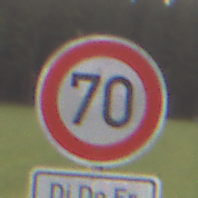
Verkehrszeichen: Geschwindigkeit70
Zusatzzeichen unten: ZeitangabenMitBeschraenkungAufWochentage3
Umgebung: Outdoor, Nature
Tageszeit: SunriseSunset
Wetter: Clear
Licht: Natural
Jahreszeit: NotSpecified
Kontrast: LowContrast